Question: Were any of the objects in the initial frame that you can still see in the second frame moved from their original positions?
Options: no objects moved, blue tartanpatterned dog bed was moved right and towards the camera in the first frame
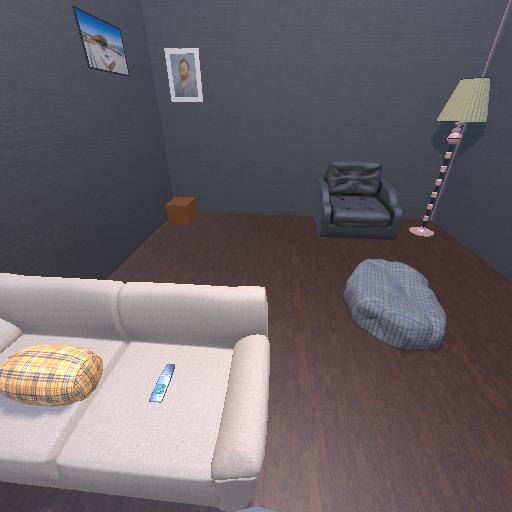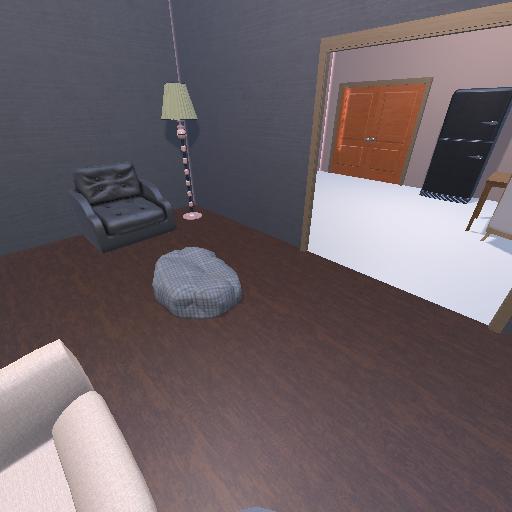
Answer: no objects moved